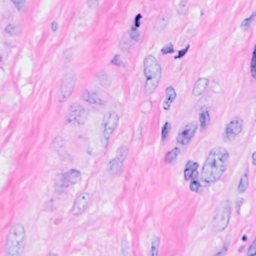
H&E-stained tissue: Breast